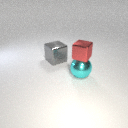
large cyan metal sphere below small red metal cube